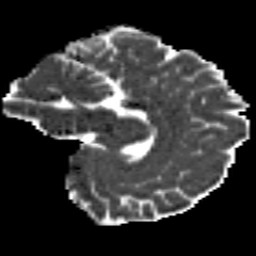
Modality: MD
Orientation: sagittal
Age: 34
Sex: female
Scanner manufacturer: siemens
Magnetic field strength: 3 T
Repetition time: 8.8 s
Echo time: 0.085 s